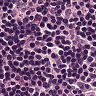
Metastatic tissue present: no